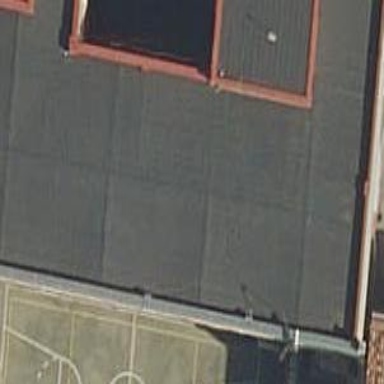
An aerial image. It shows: Kindergarten.